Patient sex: M
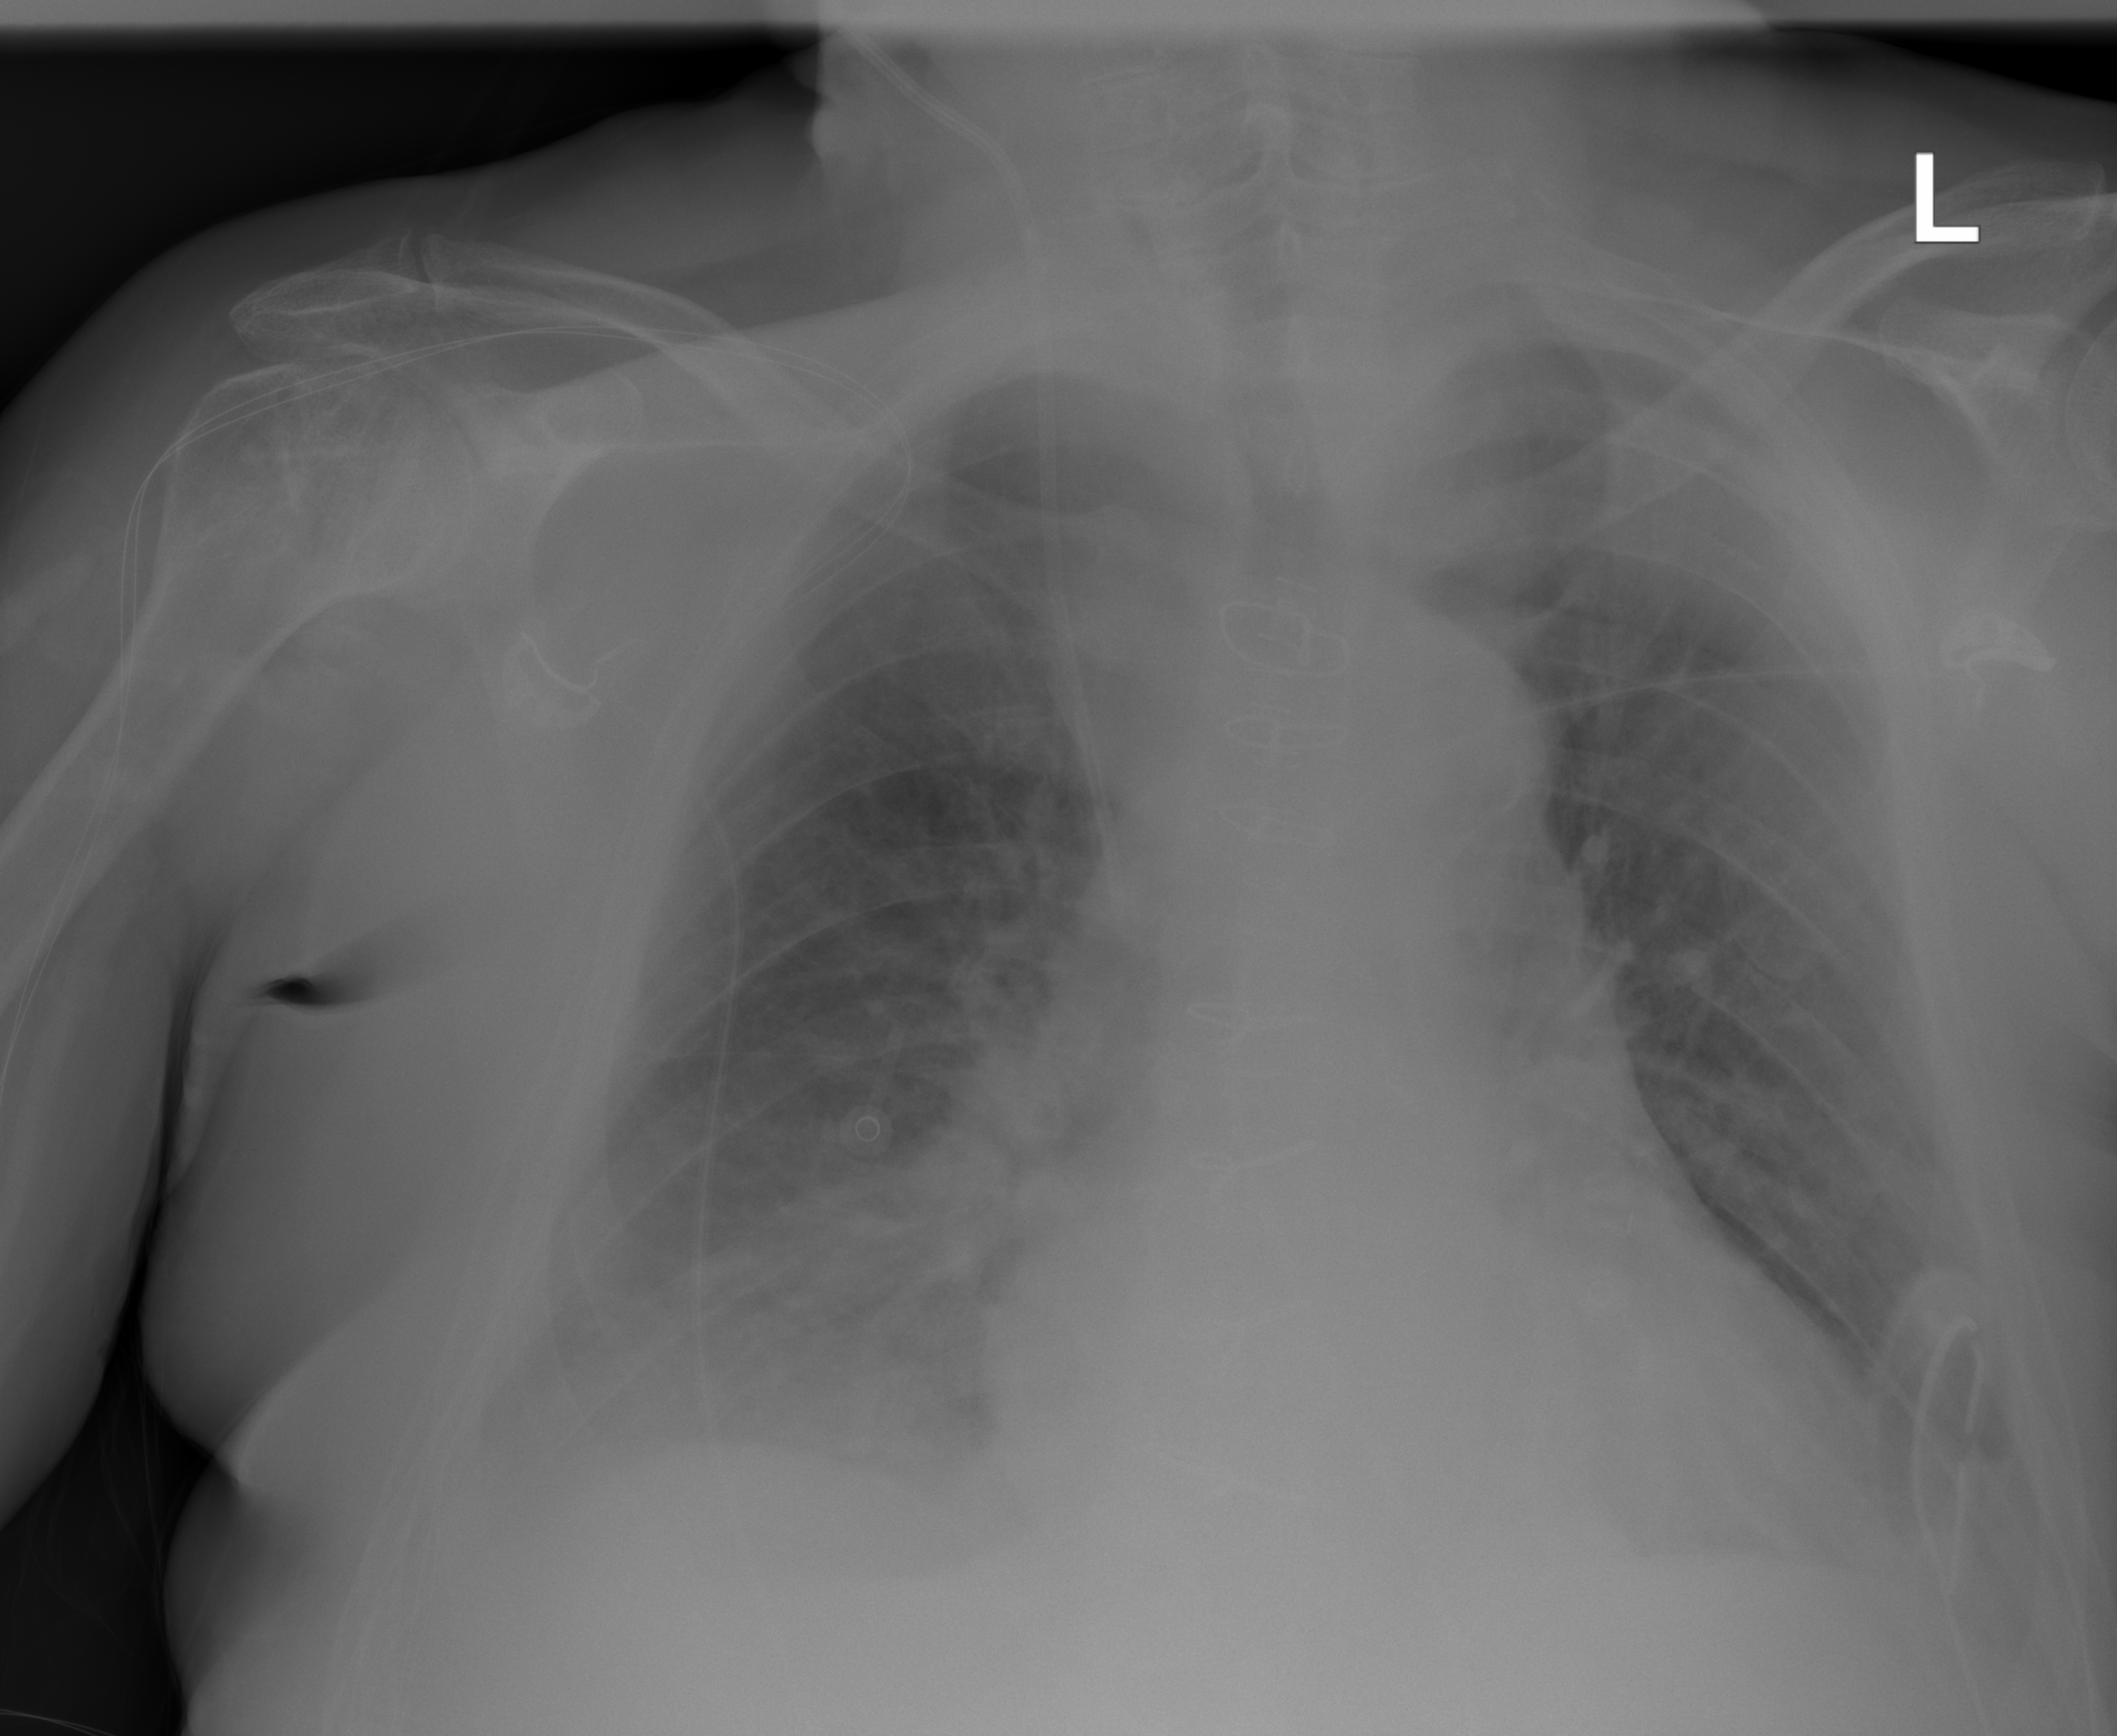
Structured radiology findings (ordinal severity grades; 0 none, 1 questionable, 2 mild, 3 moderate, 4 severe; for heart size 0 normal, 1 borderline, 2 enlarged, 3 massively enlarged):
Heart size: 0
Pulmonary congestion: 2
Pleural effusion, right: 2
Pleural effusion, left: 0
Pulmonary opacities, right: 0
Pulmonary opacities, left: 0
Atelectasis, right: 2
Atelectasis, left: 0